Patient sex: M
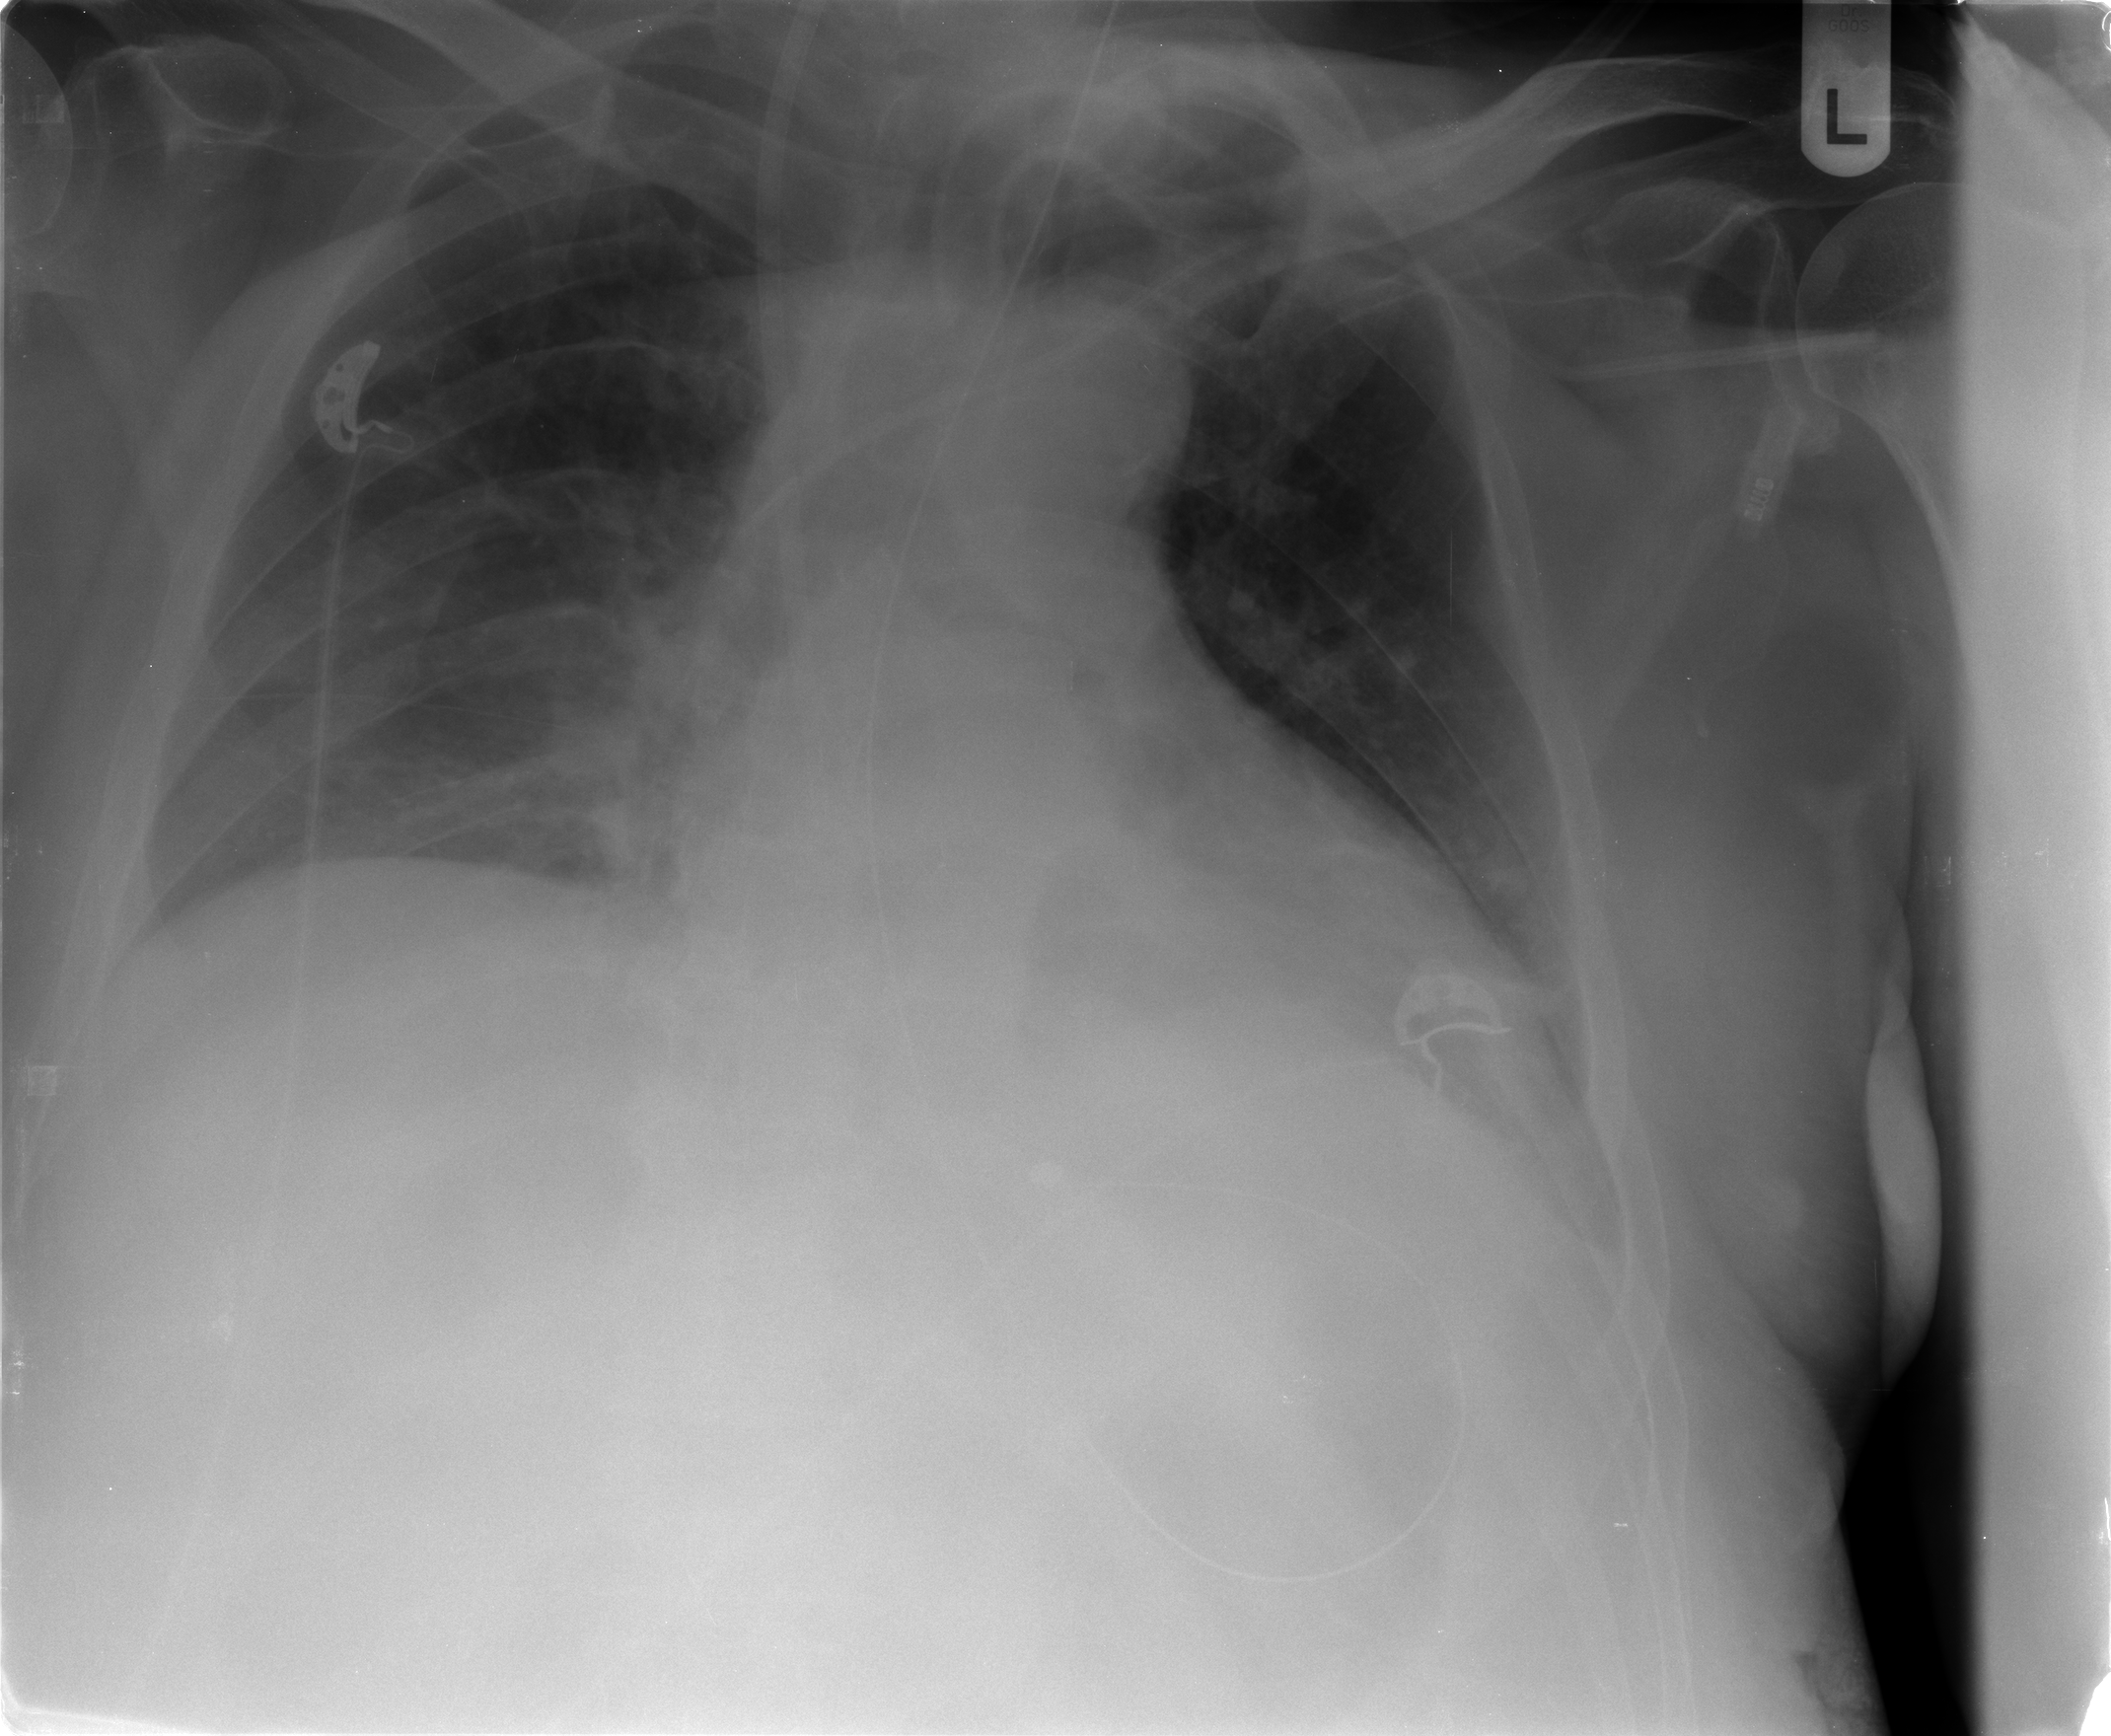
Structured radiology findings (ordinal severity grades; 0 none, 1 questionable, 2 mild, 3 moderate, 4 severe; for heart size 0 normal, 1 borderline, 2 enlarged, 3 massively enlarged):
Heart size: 1
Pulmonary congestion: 2
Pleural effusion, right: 2
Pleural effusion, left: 2
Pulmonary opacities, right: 0
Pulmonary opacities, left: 1
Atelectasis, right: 2
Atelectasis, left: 2